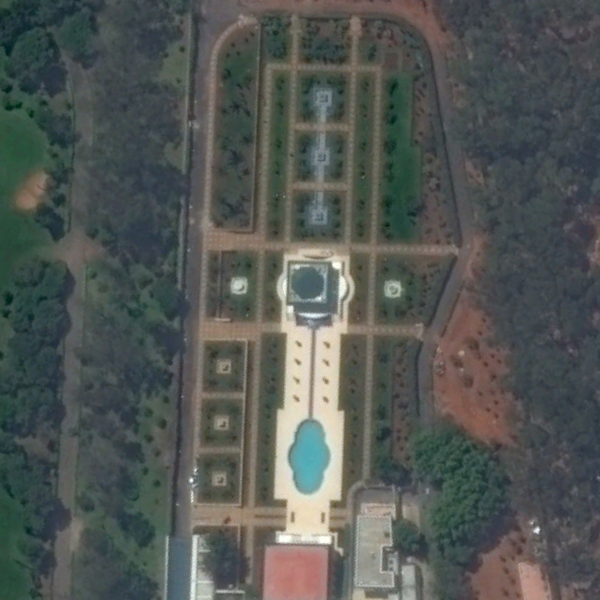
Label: Square